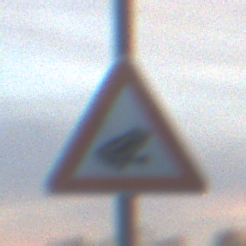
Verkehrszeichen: AmphibienwanderungLinks
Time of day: SunriseSunset
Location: Outdoor (Nature)
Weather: PartlyCloudy
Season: NotSpecified
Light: Natural